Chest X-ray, PA view. Patient: 70 years old, sex M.
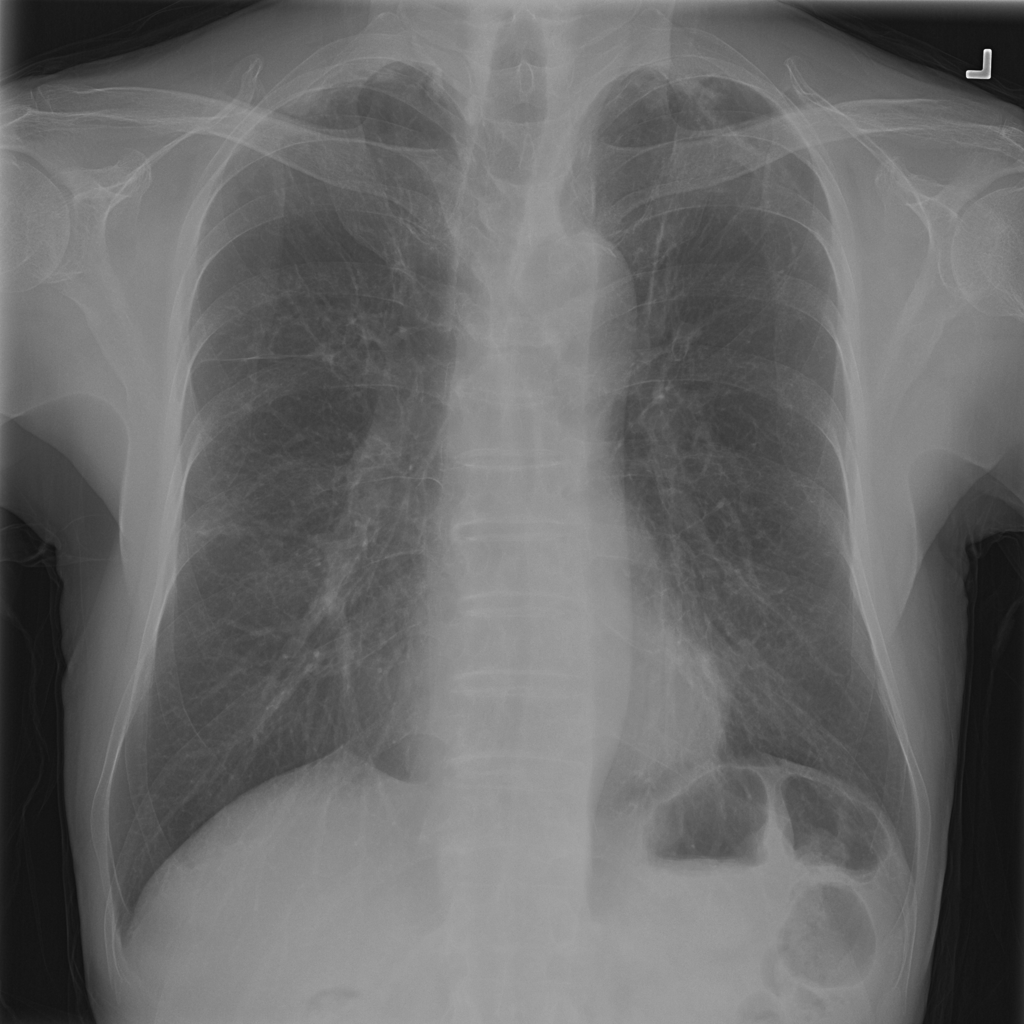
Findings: Infiltration